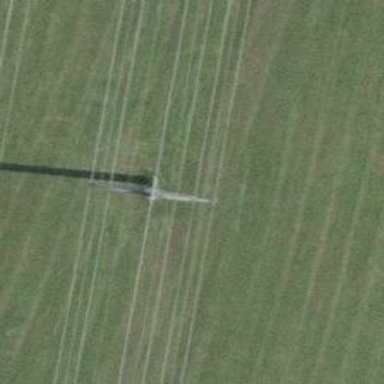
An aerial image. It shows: Power line is depicted.